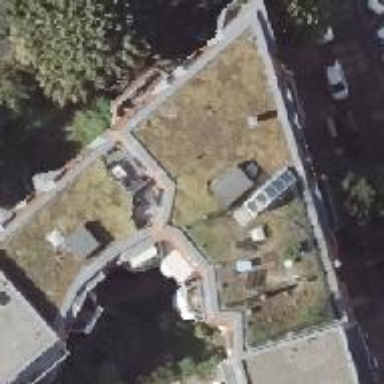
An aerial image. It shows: Building consisting of apartments with double saltbox roof shape.